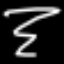
Label: squiggle